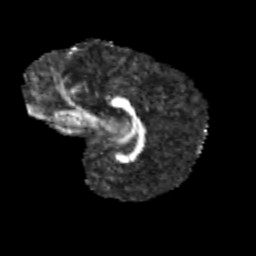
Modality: FA
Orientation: sagittal
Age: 9
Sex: female
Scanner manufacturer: siemens
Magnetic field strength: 3 T
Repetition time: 3.8 s
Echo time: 0.07 s